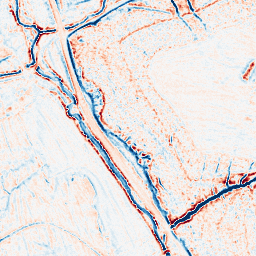
Category: edge_preserving
Decomposition family: bilateral
Decomposition parameters: d: 9
sigma_color: 100
sigma_space: 150
Upsampling method: sinc_blackman
Upsampling parameters: scale: 2
kernel_size: 8
Upsampling scale: 2